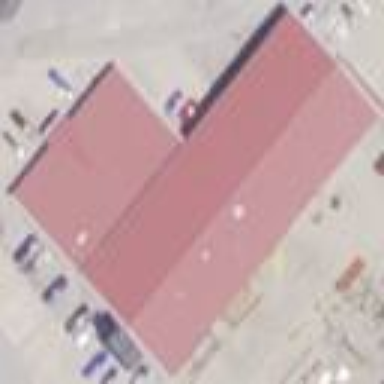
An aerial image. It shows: Industrial building.